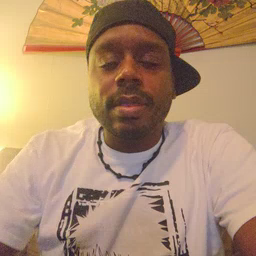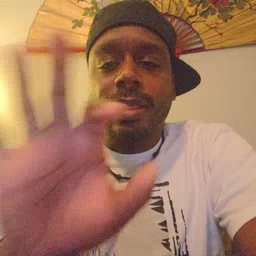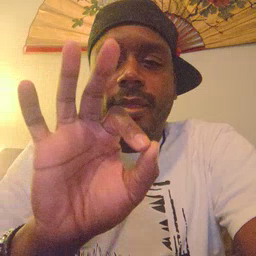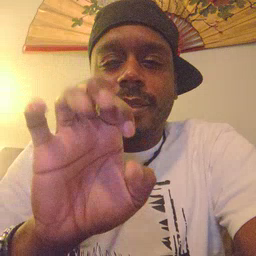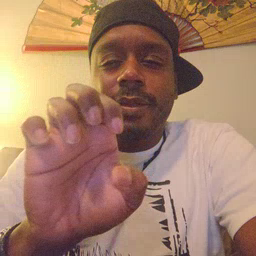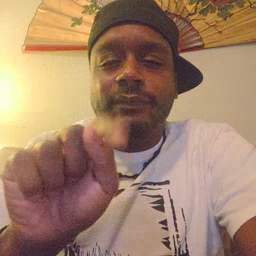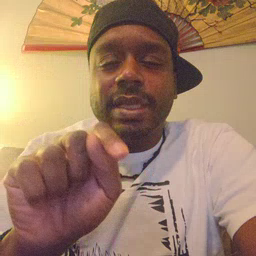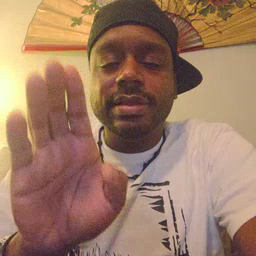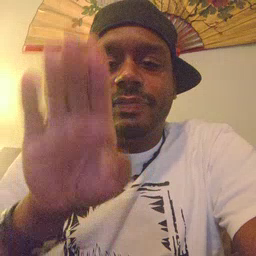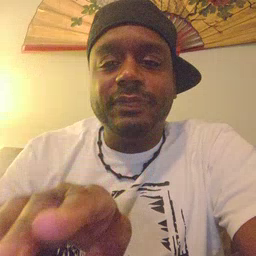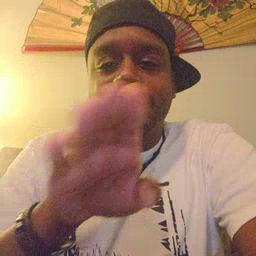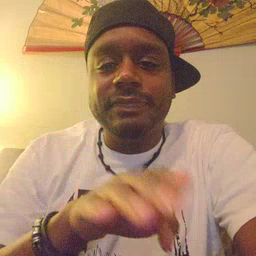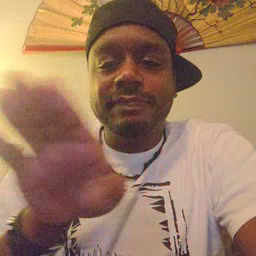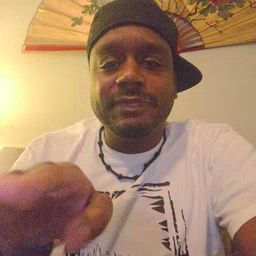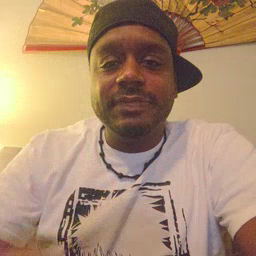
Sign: feet